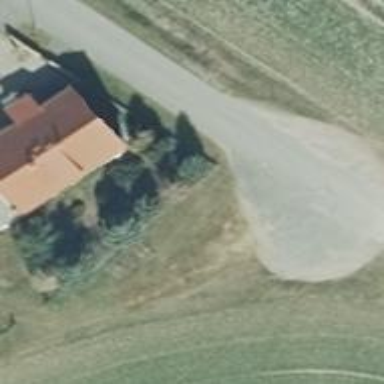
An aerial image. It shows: Smooth asphalt road in residential area.